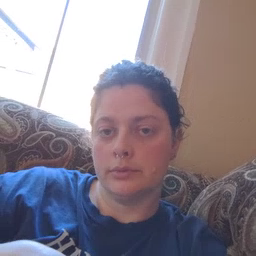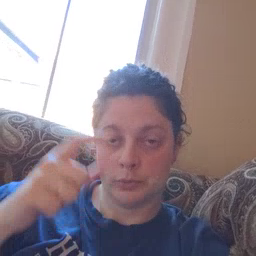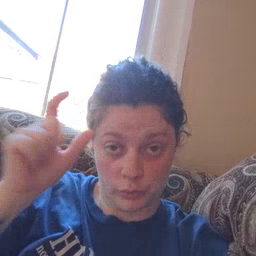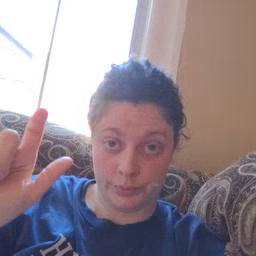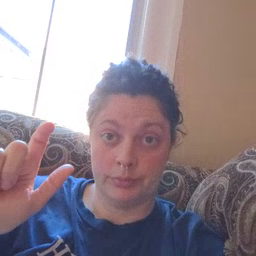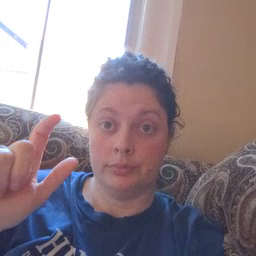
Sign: moon